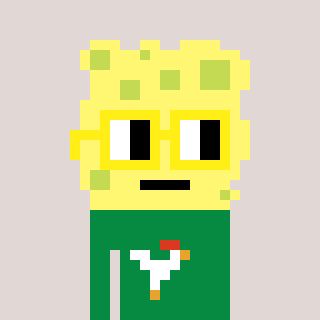
a pixel art character with square yellow glasses, a sponge-shaped head and a green-colored body on a warm background